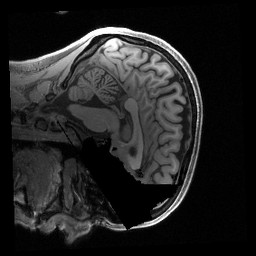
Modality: T1w
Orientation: sagittal
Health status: healthy
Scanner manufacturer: siemens
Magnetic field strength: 3 T
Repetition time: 2.4 s
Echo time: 0.00222 s